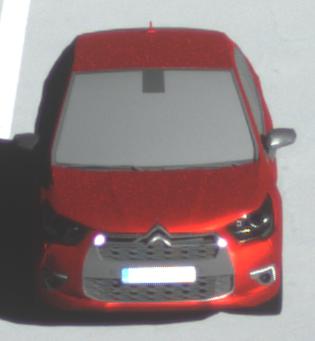
Make: Citroen
Model: DS 4 VTi 120
Detailed model: DS 4
Model produced from: 2011/05
Model produced until: 2015/01
Doors: 5
Color: red
Road condition: dry road
Daytime: morning or afternoon
Contrast: high contrast